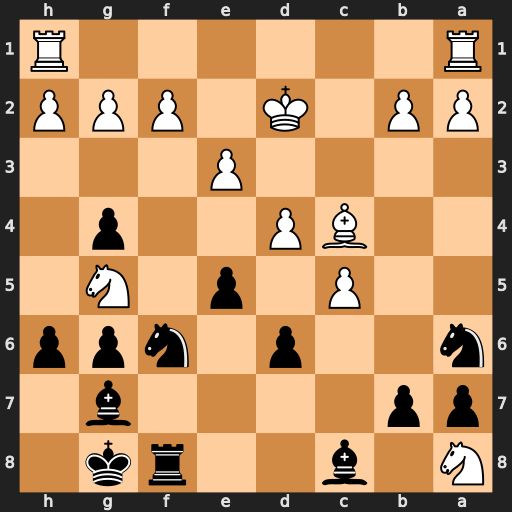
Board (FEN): N1b2rk1/pp4b1/n2p1npp/2P1p1N1/2BP2p1/4P3/PP1K1PPP/R6R
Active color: b
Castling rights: -
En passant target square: -
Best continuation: d5 Bxa6 bxa6